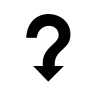
Cursor type: help
OS/theme: linux-notwaita
Variant: black